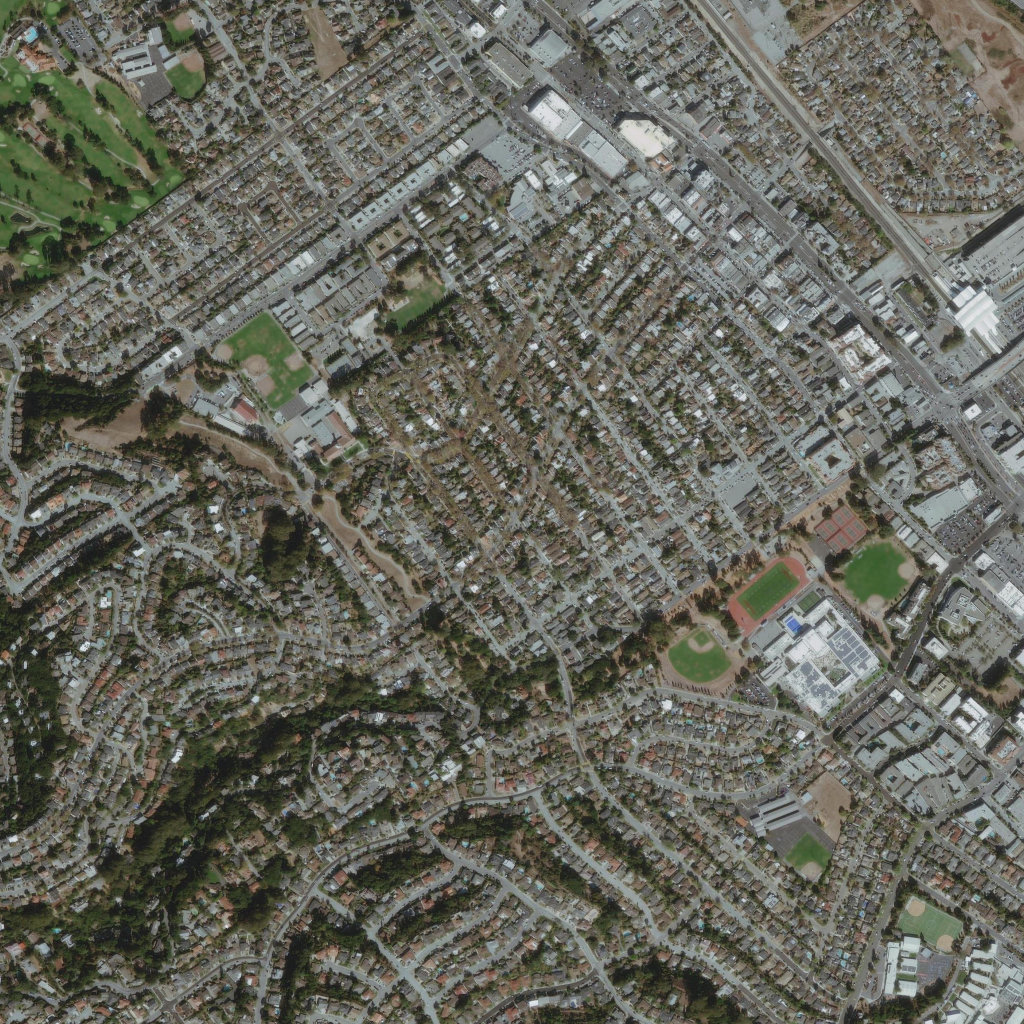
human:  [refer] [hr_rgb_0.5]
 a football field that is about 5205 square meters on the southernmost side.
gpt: <box>[[87, 87, 94, 93, 0]]</box>

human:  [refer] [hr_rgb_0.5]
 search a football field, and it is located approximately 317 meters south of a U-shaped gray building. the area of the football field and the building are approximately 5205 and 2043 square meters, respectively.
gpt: <box>[[87, 87, 94, 93, 0]]</box>